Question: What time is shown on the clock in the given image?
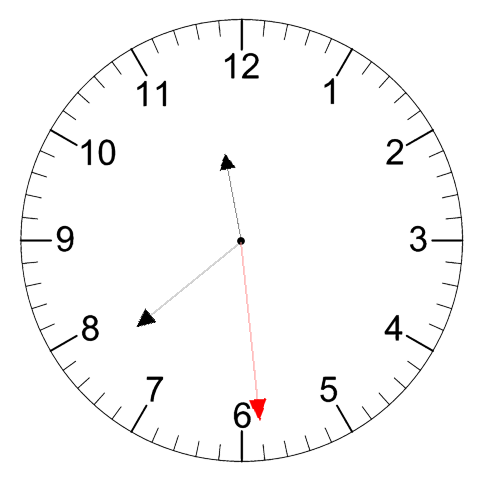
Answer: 11:38:29